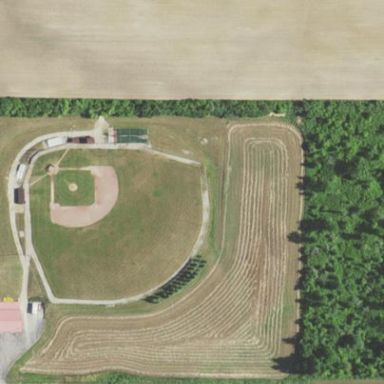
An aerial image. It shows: Grass baseball pitch for leisure and sport.